Field crop: maize
Growth stage: 2
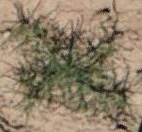
Species: salsola